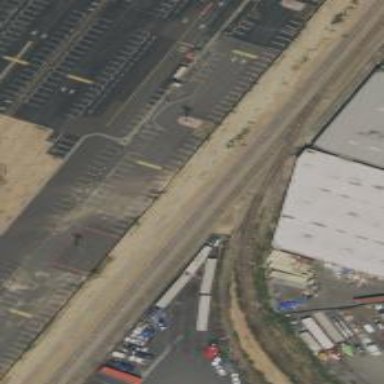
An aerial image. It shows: Rail spur service.